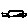
Label: car